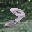
Label: 9